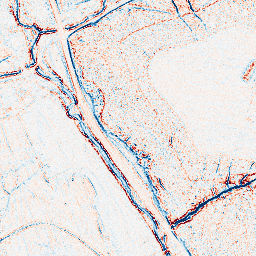
Category: edge_preserving
Decomposition family: bilateral
Decomposition parameters: d: 5
sigma_color: 50
sigma_space: 100
Upsampling method: quadratic
Upsampling parameters: scale: 2
Upsampling scale: 2